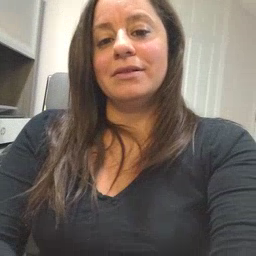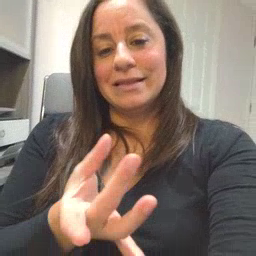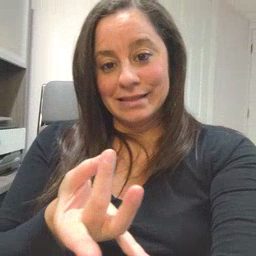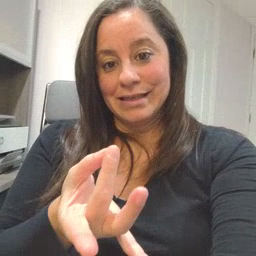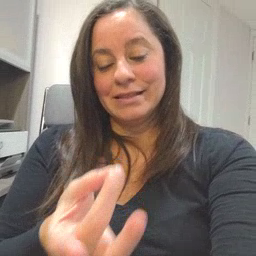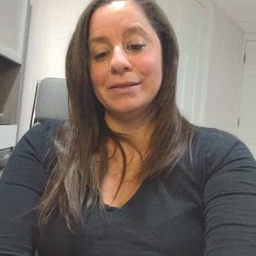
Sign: sticky